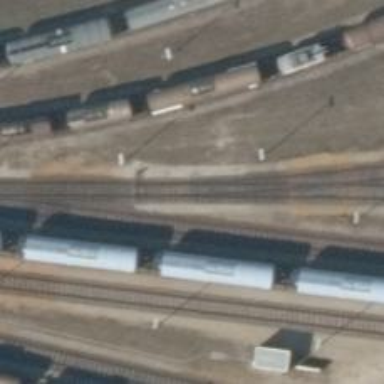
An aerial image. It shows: Railway switch.